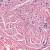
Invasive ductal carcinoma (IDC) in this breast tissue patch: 1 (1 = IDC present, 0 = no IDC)